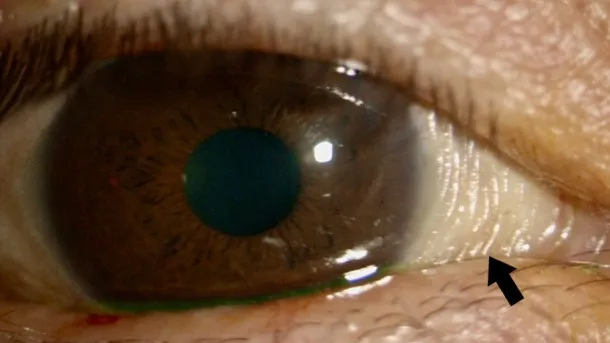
Thickened and dry conjunctiva with folds (black arrow).
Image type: ophthalmic_imaging (slit_lamp_photograph)